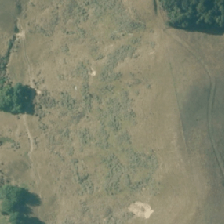
Land cover: high_producing_grassland